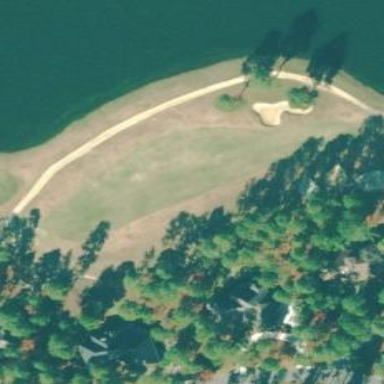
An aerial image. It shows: Golf fairway surrounded by grass.